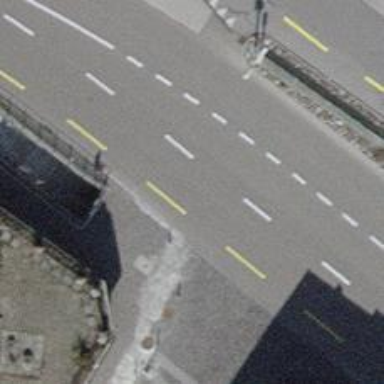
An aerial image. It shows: Bollard barrier.